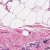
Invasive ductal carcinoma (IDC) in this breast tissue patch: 0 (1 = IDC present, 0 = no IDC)